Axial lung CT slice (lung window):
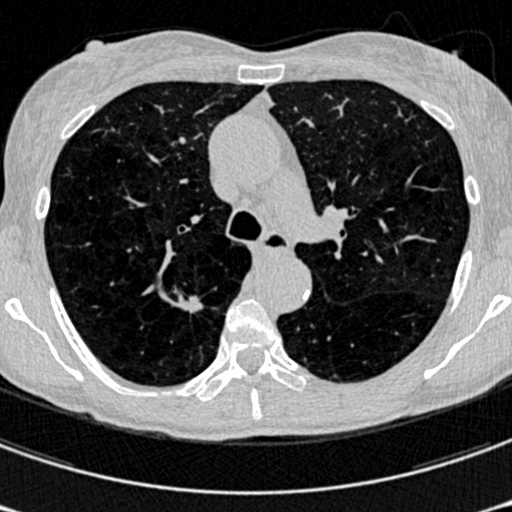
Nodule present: yes
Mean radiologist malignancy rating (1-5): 4.75